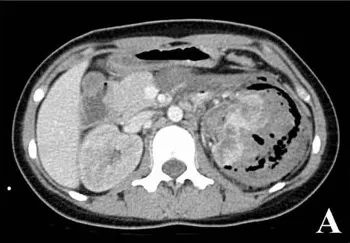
Radiological findings from an abdominal contrasted computed tomography scan. The damaged left kidney exhibits a poorly enhanced area and fluid and gas accumulation in the left retroperitoneal cavity (A,B).
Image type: radiology (ct)